Question: I'm using Highcharts to display statistical data.
As you see the below figure, is it possible to reorder a list of legend?

I tried to sort the graph itself, but it looks like really tricky because of its data structure.
In other words, this approach is workaround to display data in order.
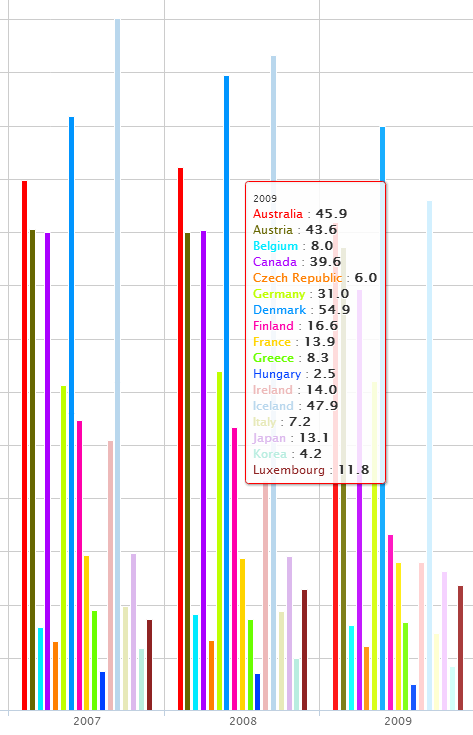
Answer: This is a great example that sorts the tooltip based on y value: <URL>
If you want to sort them by the country names you can give each series a name or id and then sort your chart based on given name or id in tooltip formatter
you can give id, name when adding series like:
'''
chart.addSeries({
name: your name,
data: your data,
id: your id,
});
'''